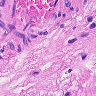
Metastatic tissue present: no